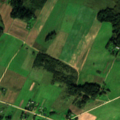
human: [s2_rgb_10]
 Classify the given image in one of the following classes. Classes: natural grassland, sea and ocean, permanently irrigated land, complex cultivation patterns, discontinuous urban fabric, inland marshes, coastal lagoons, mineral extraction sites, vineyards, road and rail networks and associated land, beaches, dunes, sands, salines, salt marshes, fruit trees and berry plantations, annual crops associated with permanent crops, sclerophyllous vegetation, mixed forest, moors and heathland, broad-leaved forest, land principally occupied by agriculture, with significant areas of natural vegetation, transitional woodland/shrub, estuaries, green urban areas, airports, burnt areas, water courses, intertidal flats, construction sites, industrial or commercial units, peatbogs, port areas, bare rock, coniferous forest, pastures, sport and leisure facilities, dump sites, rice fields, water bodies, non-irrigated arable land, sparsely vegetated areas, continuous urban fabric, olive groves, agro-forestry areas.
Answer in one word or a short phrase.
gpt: non-irrigated arable land, pastures, complex cultivation patterns, land principally occupied by agriculture, with significant areas of natural vegetation, mixed forest